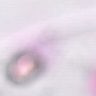
Metastatic tissue present: no